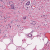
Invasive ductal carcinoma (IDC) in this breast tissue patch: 1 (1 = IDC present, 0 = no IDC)